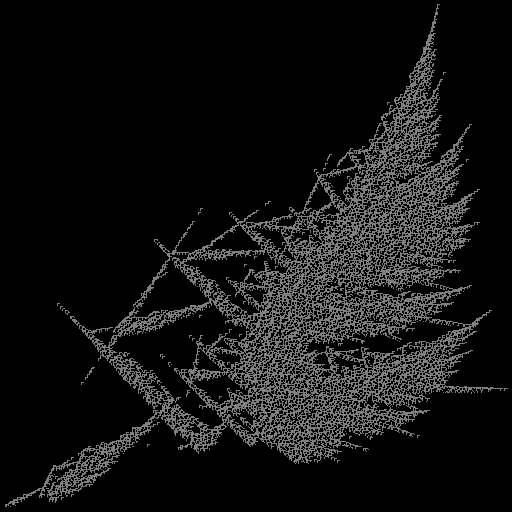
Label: turbanshell